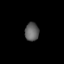
Tissue: lung
Cell type: Fibroblasts
Senescence score: 0.5538
Nuclear area (px): 250
Mean DAPI intensity: 96.492